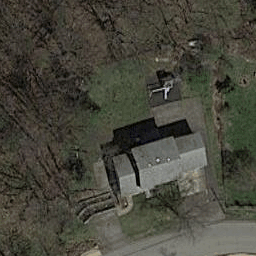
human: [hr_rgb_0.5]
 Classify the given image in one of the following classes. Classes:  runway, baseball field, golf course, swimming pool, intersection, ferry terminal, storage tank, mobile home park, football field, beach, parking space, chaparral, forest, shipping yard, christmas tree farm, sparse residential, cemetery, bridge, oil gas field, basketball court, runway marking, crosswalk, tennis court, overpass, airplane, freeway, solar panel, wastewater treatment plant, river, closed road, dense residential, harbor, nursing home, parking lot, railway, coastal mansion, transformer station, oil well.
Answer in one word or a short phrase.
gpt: sparse residential